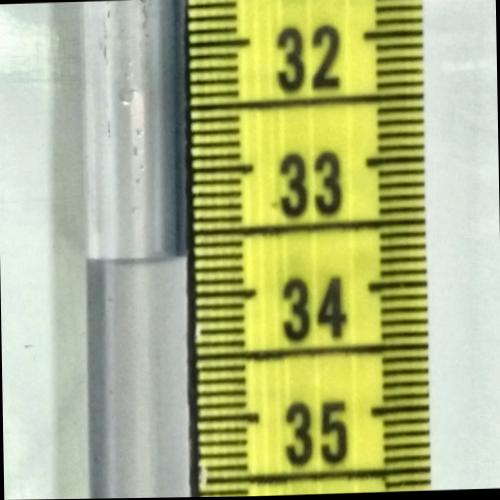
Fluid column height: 33.7 cm